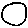
Label: moon